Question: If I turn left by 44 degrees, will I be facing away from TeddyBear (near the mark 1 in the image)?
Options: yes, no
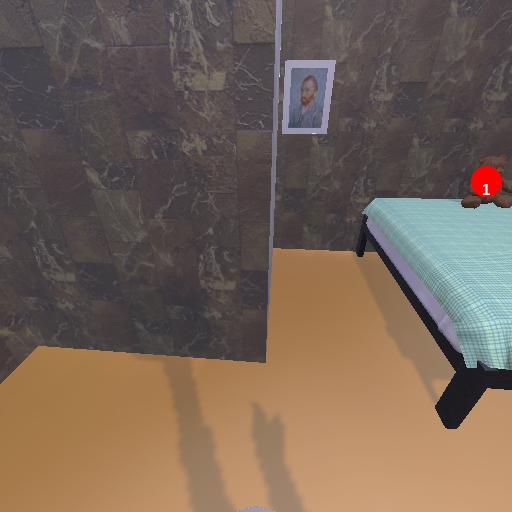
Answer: yes